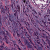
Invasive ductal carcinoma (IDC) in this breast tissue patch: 1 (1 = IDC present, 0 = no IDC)